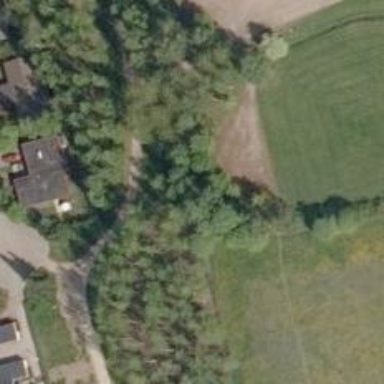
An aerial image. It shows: Path with excellent visibility for trail.